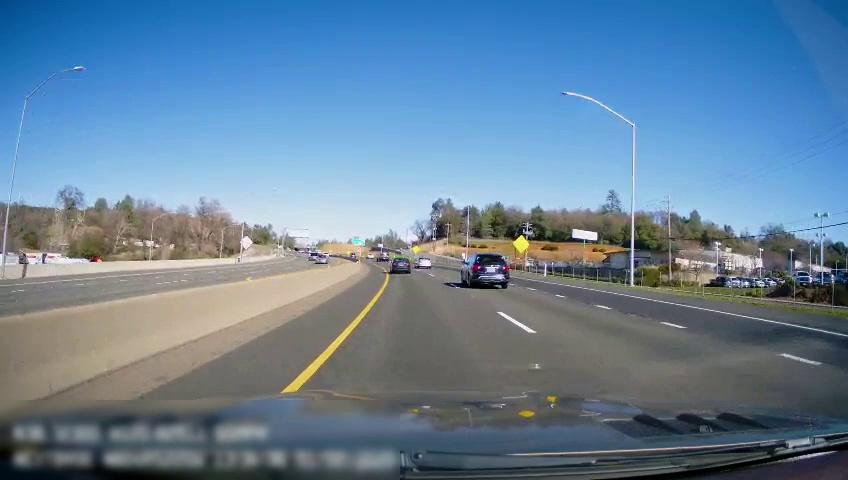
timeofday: Day
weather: Sunny
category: Drivable Space
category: Drivable Space
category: Vehicles | Car
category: Vehicles | Car
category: Vehicles | Car
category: Vehicles | SUV
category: Vehicles | Car
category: Lanes | Current Lane
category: Lanes | Current Lane
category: Lanes | Alternate Lane
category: Lanes | Alternate Lane
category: Lanes | Opposite Lane
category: Lanes | Opposite Lane
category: Traffic | Signs
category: Traffic | Signs